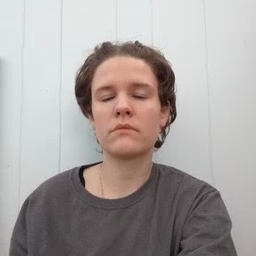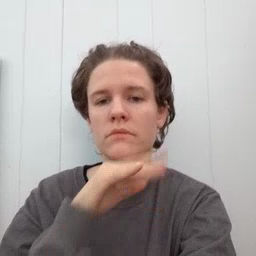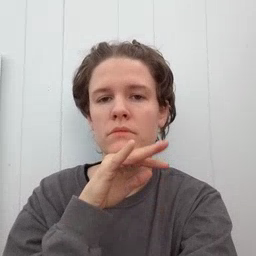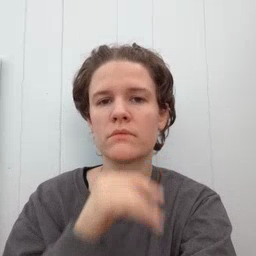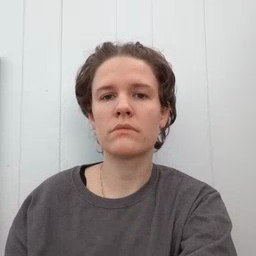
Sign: dirty